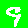
Digit: 9